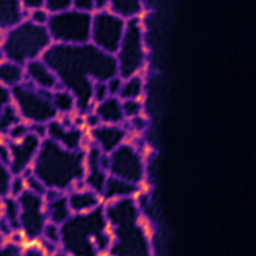
Label: Super-resolution ER image